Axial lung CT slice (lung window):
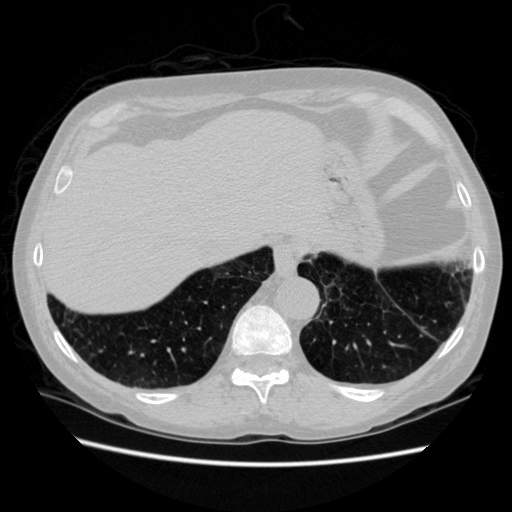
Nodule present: no